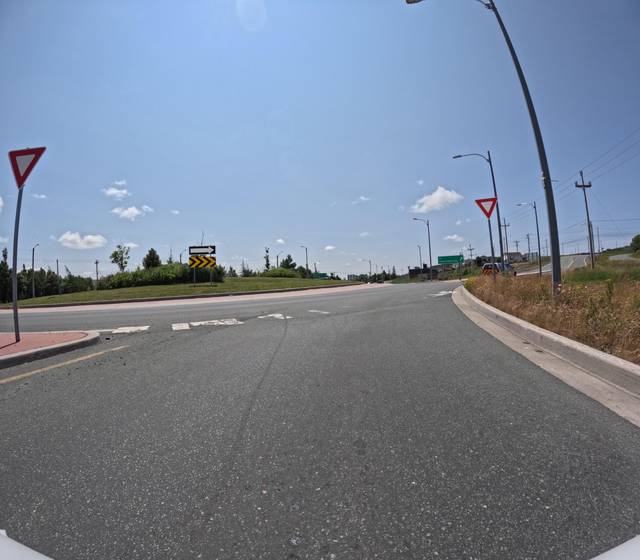
Region: Canada
Coordinates: 47.541, -52.766